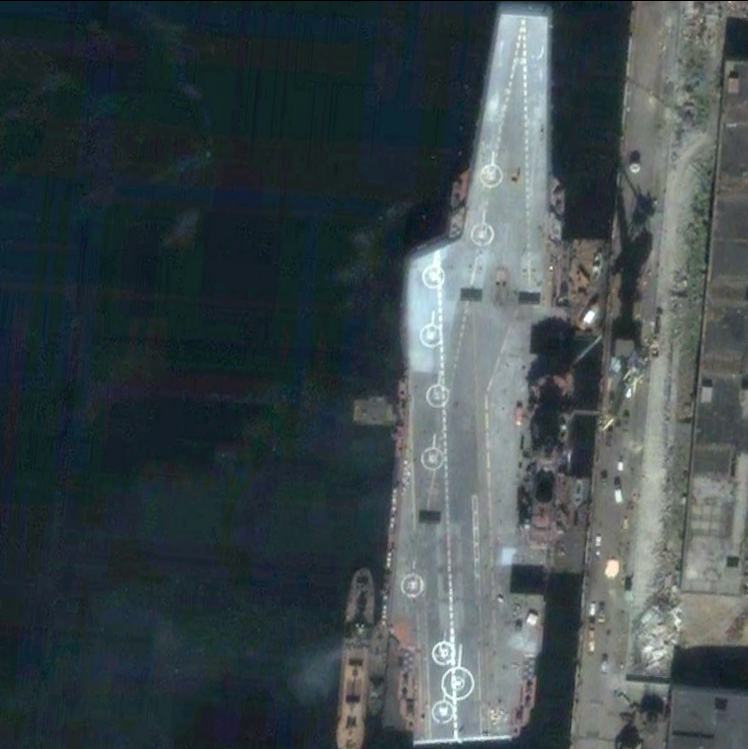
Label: Kuznetsov-class_aircraft_carrier